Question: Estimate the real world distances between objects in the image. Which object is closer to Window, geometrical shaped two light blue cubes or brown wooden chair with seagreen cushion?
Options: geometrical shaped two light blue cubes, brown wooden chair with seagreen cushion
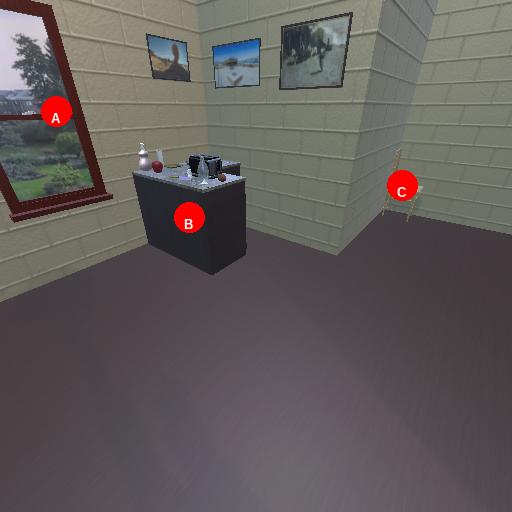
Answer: geometrical shaped two light blue cubes